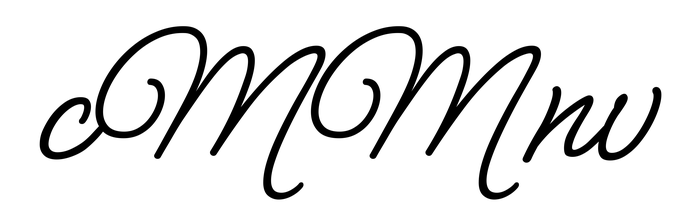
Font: MeowScript-Regular